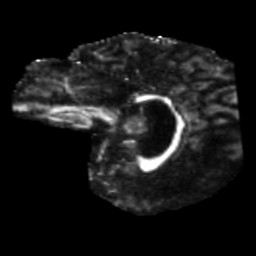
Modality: FA
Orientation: sagittal
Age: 62
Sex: female
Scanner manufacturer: siemens
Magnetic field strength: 3 T
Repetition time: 5.25 s
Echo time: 0.08 s